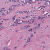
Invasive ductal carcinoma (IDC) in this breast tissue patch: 1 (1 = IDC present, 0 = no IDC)